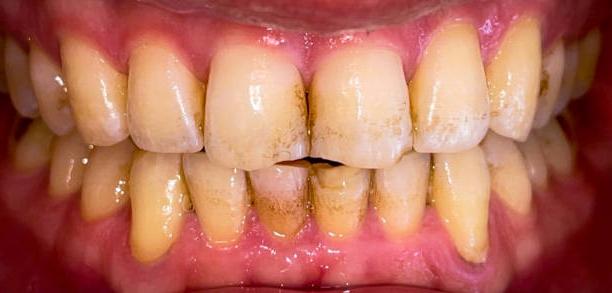
Condition: Calculus